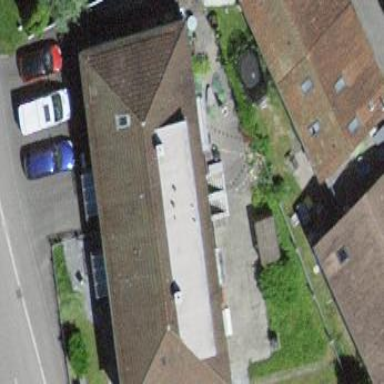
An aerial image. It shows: Residential building with hipped roof.